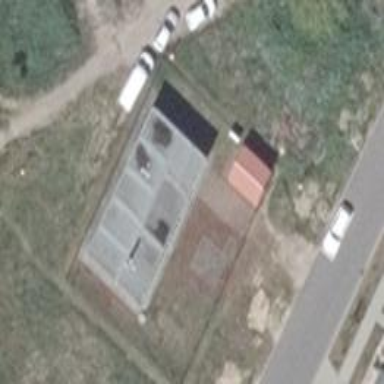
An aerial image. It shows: Service building.